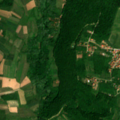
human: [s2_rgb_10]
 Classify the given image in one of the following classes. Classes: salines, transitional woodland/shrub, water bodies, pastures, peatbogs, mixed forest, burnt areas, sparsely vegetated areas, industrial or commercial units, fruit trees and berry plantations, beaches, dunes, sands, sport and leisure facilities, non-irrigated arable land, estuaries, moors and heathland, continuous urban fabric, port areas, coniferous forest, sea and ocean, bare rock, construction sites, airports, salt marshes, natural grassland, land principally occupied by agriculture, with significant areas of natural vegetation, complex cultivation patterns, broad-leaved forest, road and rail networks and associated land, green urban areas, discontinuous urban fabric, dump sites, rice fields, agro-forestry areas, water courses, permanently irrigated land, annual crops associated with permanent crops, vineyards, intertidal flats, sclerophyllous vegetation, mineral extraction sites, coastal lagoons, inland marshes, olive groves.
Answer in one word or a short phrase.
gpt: discontinuous urban fabric, industrial or commercial units, complex cultivation patterns, land principally occupied by agriculture, with significant areas of natural vegetation, broad-leaved forest